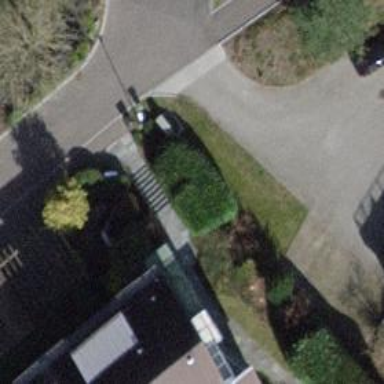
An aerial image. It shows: Set of steps on the road.